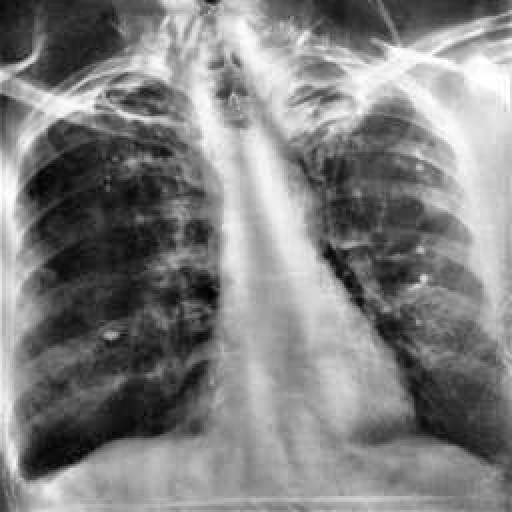
Finding: TUBERCULOSIS